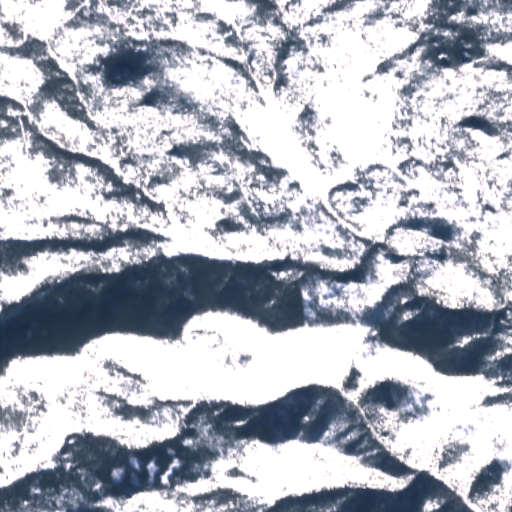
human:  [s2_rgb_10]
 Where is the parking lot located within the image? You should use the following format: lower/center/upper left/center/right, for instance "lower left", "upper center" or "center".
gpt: The parking lot is located in the center right of the image.
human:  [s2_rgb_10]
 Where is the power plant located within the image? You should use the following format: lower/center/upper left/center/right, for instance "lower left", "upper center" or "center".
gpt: There is no power plant in the image.